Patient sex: M
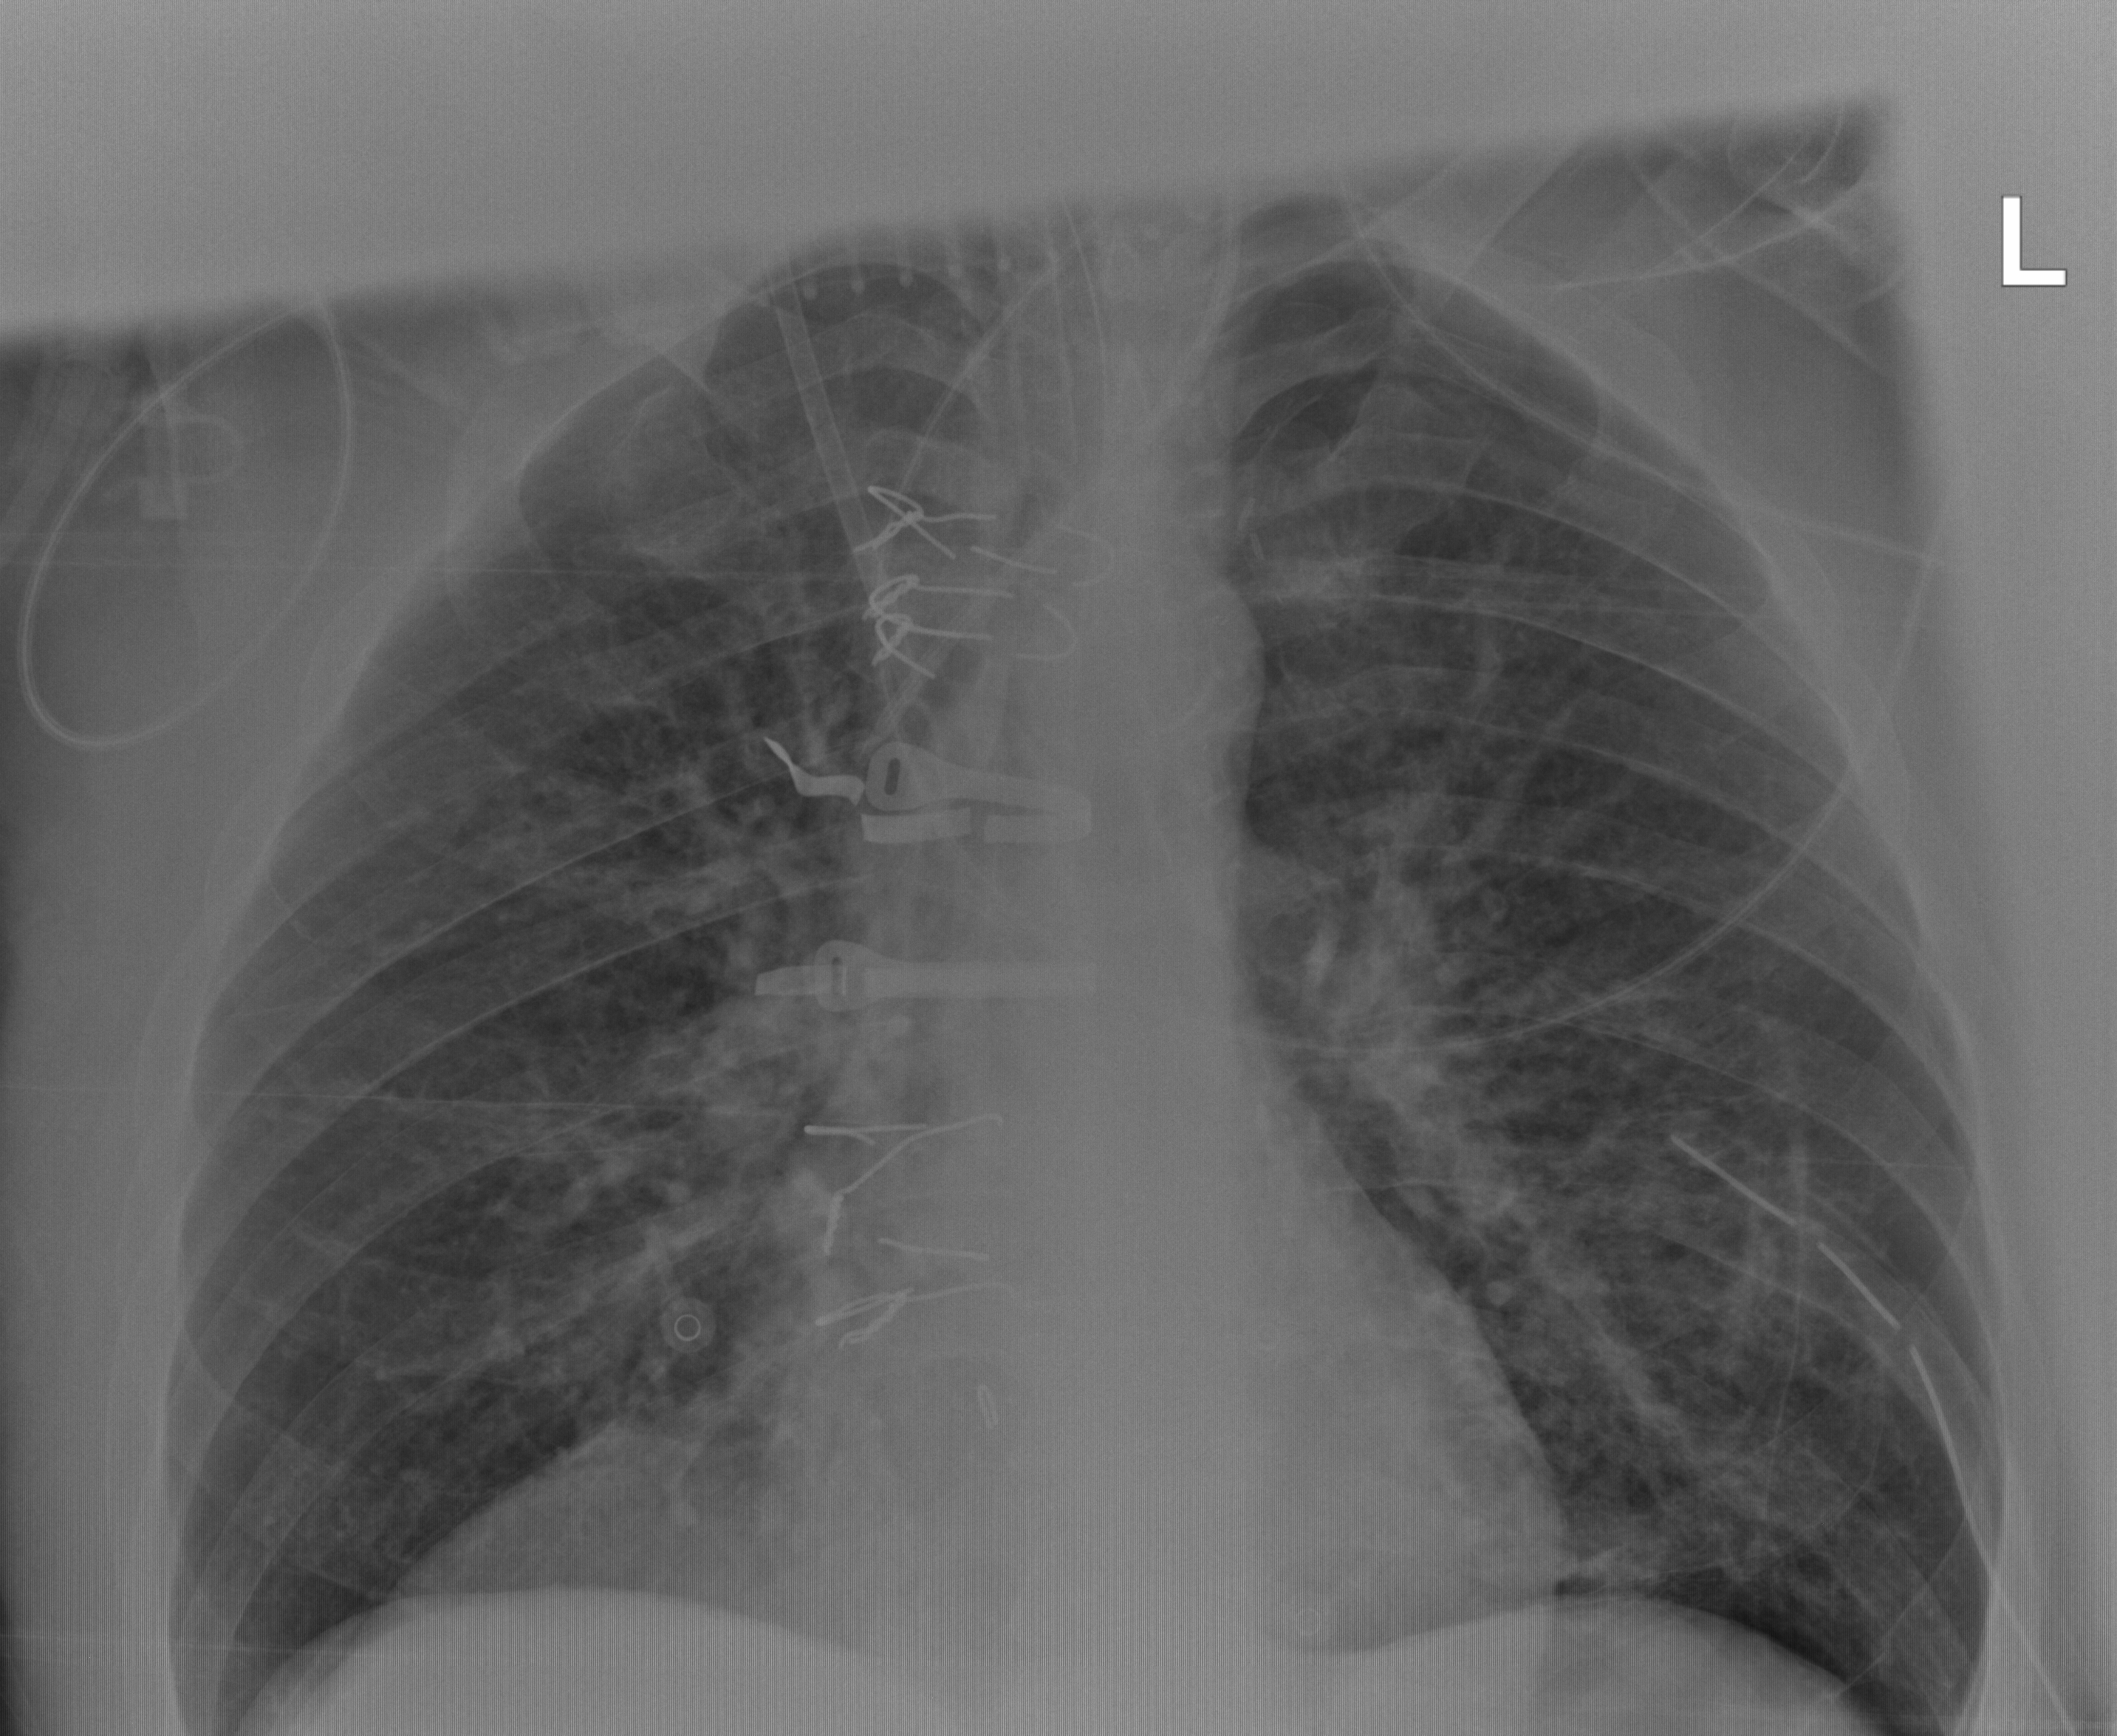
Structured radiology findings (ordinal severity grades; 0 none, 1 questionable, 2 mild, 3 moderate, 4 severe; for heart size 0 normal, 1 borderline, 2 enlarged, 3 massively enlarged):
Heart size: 0
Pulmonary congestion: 2
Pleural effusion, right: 1
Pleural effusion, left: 0
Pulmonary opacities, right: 2
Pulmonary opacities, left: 2
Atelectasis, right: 2
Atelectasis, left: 2